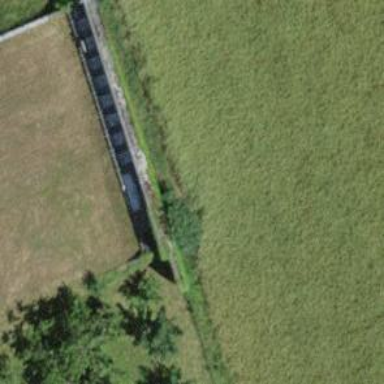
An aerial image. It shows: Retaining wall.